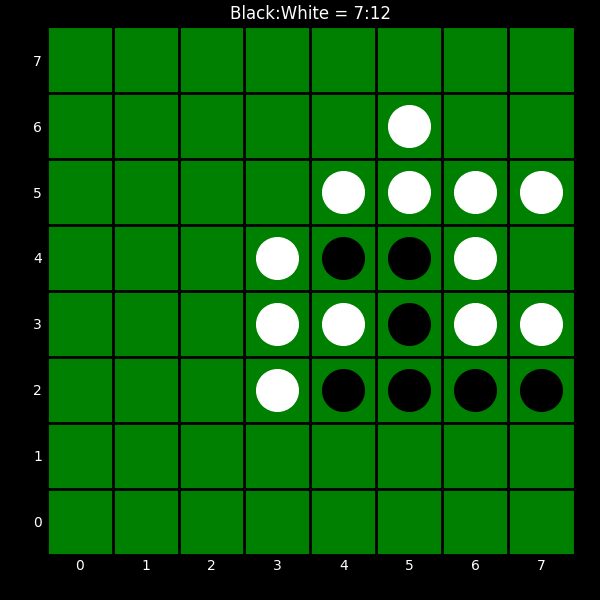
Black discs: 7
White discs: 12